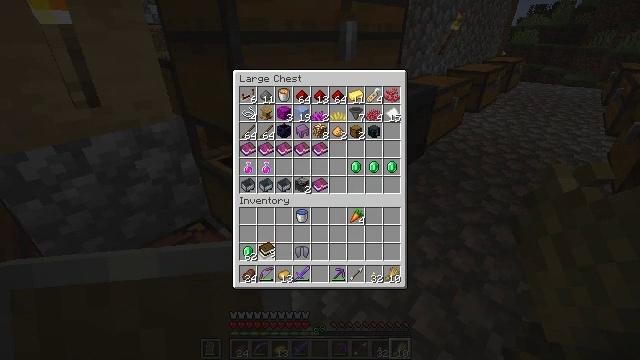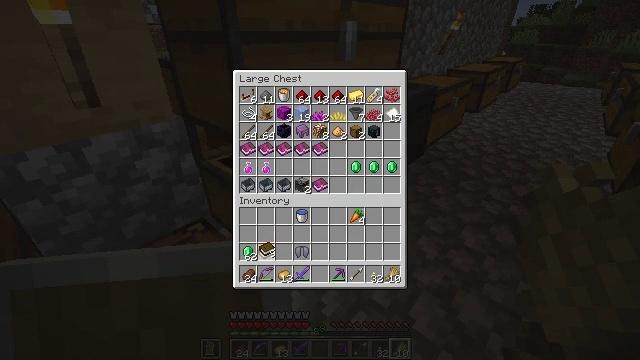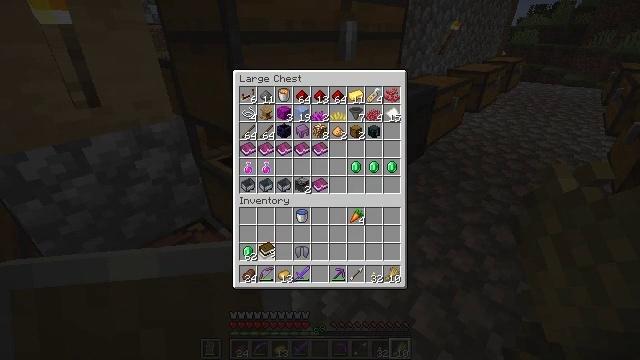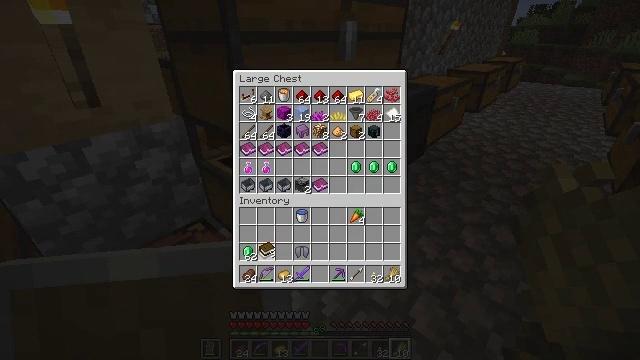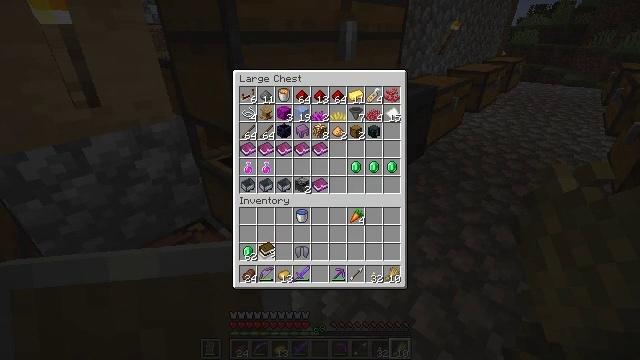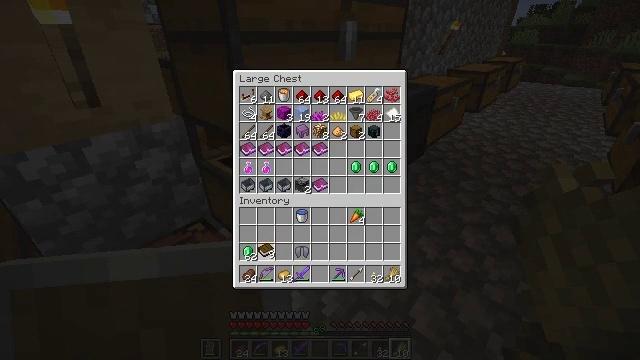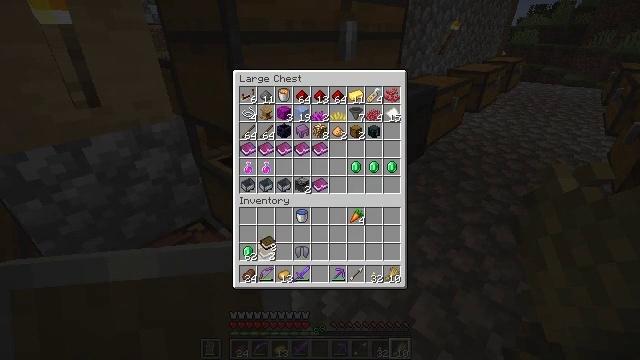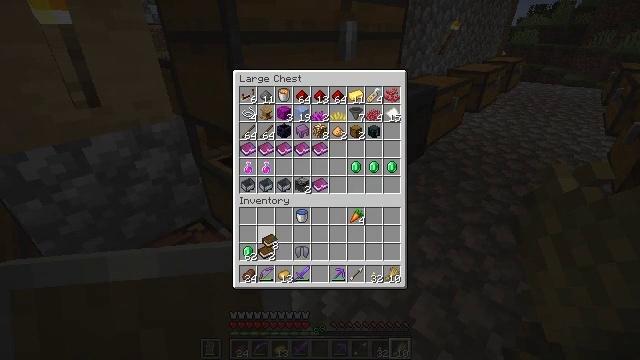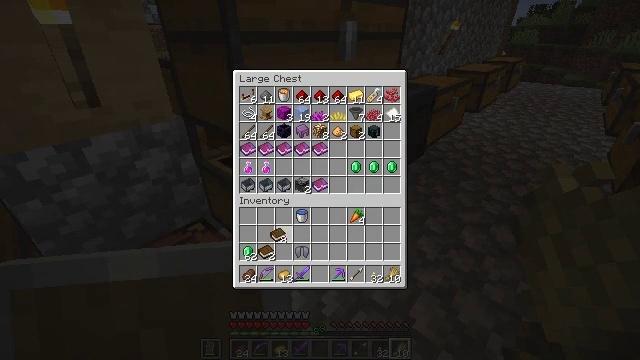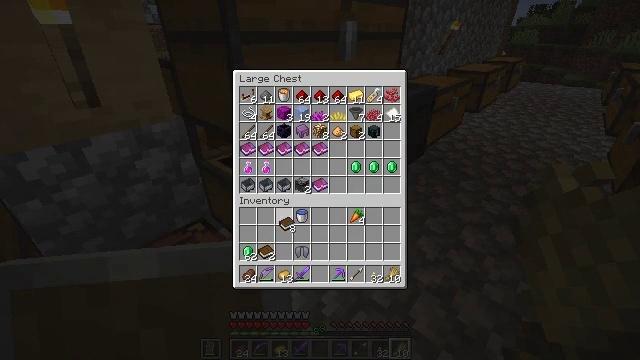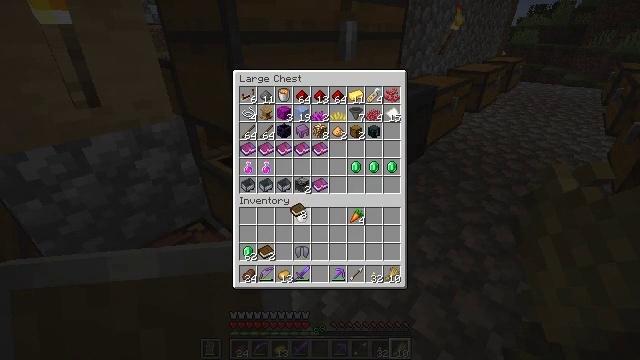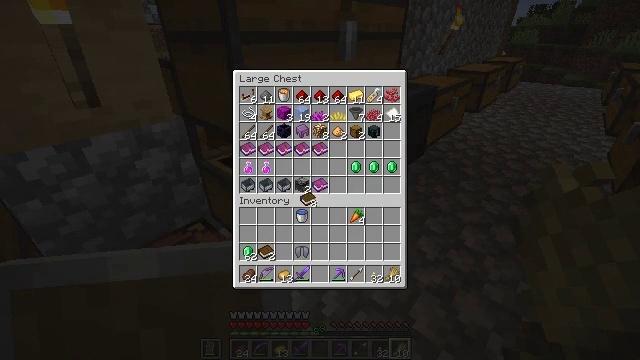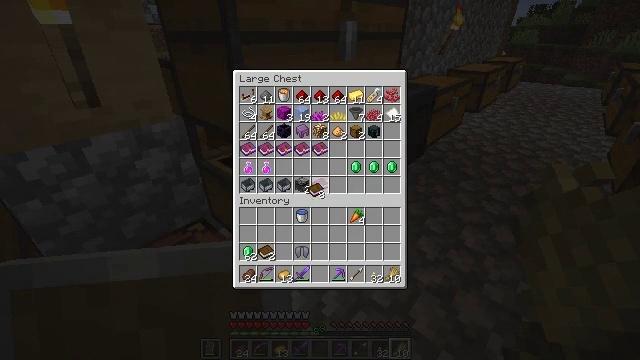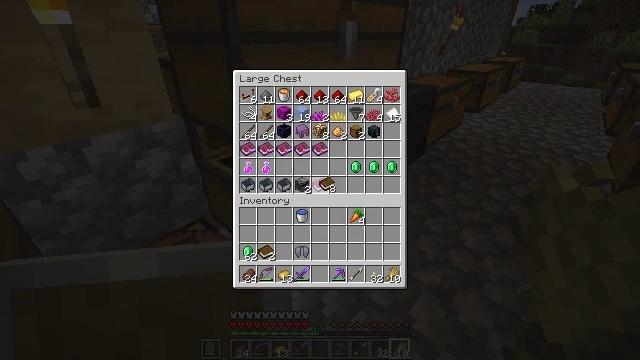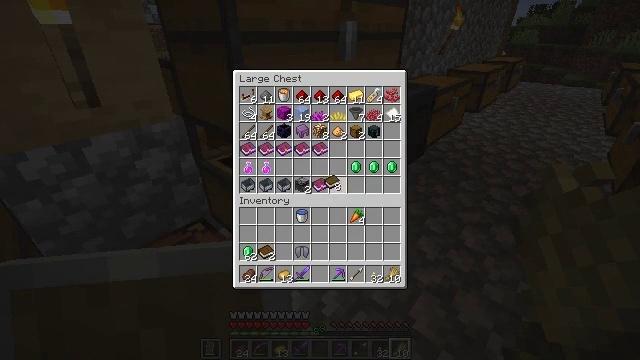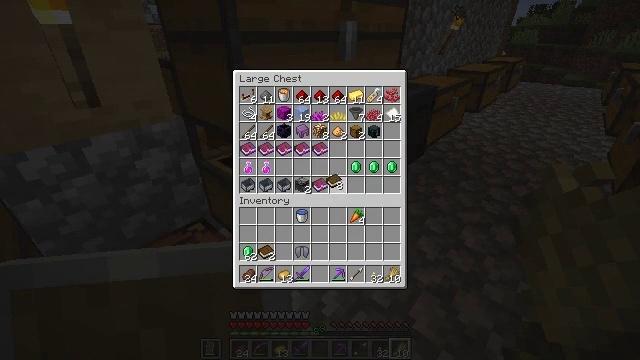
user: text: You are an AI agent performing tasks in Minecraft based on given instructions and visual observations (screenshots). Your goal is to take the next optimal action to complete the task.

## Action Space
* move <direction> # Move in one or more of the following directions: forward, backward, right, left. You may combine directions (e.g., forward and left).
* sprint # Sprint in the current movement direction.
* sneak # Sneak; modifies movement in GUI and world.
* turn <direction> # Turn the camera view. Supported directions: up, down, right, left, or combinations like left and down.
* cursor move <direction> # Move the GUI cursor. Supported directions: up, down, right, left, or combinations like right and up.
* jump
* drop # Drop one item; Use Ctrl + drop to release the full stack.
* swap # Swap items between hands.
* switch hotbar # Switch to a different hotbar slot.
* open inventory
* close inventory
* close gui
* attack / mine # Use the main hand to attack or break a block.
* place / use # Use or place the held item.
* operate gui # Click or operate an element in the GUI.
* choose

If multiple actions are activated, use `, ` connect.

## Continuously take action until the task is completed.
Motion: motion action
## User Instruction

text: Craft a enchanted book with a book and levels.
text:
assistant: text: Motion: no_op
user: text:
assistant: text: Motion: no_op
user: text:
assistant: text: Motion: no_op
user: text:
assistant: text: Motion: use / place
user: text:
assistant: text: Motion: use / place
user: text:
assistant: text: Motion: no_op
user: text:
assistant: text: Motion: no_op
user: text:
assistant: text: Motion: turn right
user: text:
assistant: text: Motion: turn right and up
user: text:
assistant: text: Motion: turn right and up
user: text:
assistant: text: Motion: turn right and up
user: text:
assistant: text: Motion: turn right and up
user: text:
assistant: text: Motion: turn right
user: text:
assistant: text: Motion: no_op
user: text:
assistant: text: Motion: no_op
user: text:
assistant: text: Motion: no_op
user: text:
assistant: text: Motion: no_op
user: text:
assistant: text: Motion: no_op
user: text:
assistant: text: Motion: no_op
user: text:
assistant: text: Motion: attack / mine
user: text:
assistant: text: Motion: attack / mine
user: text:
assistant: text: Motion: attack / mine
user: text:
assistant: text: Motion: no_op
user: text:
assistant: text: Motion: no_op
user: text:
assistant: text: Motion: turn left and up
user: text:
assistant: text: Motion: turn up
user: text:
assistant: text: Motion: no_op
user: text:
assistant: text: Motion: no_op
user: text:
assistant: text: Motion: no_op
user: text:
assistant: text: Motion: no_op